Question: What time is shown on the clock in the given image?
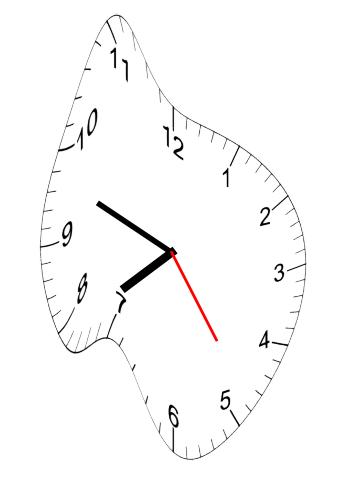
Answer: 07:48:24